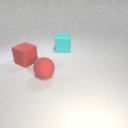
large red rubber sphere in front of large cyan rubber cube